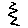
Label: zigzag